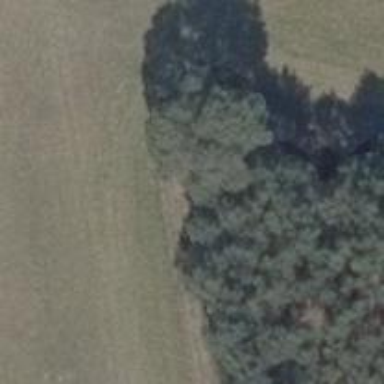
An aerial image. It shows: Hunting stand.